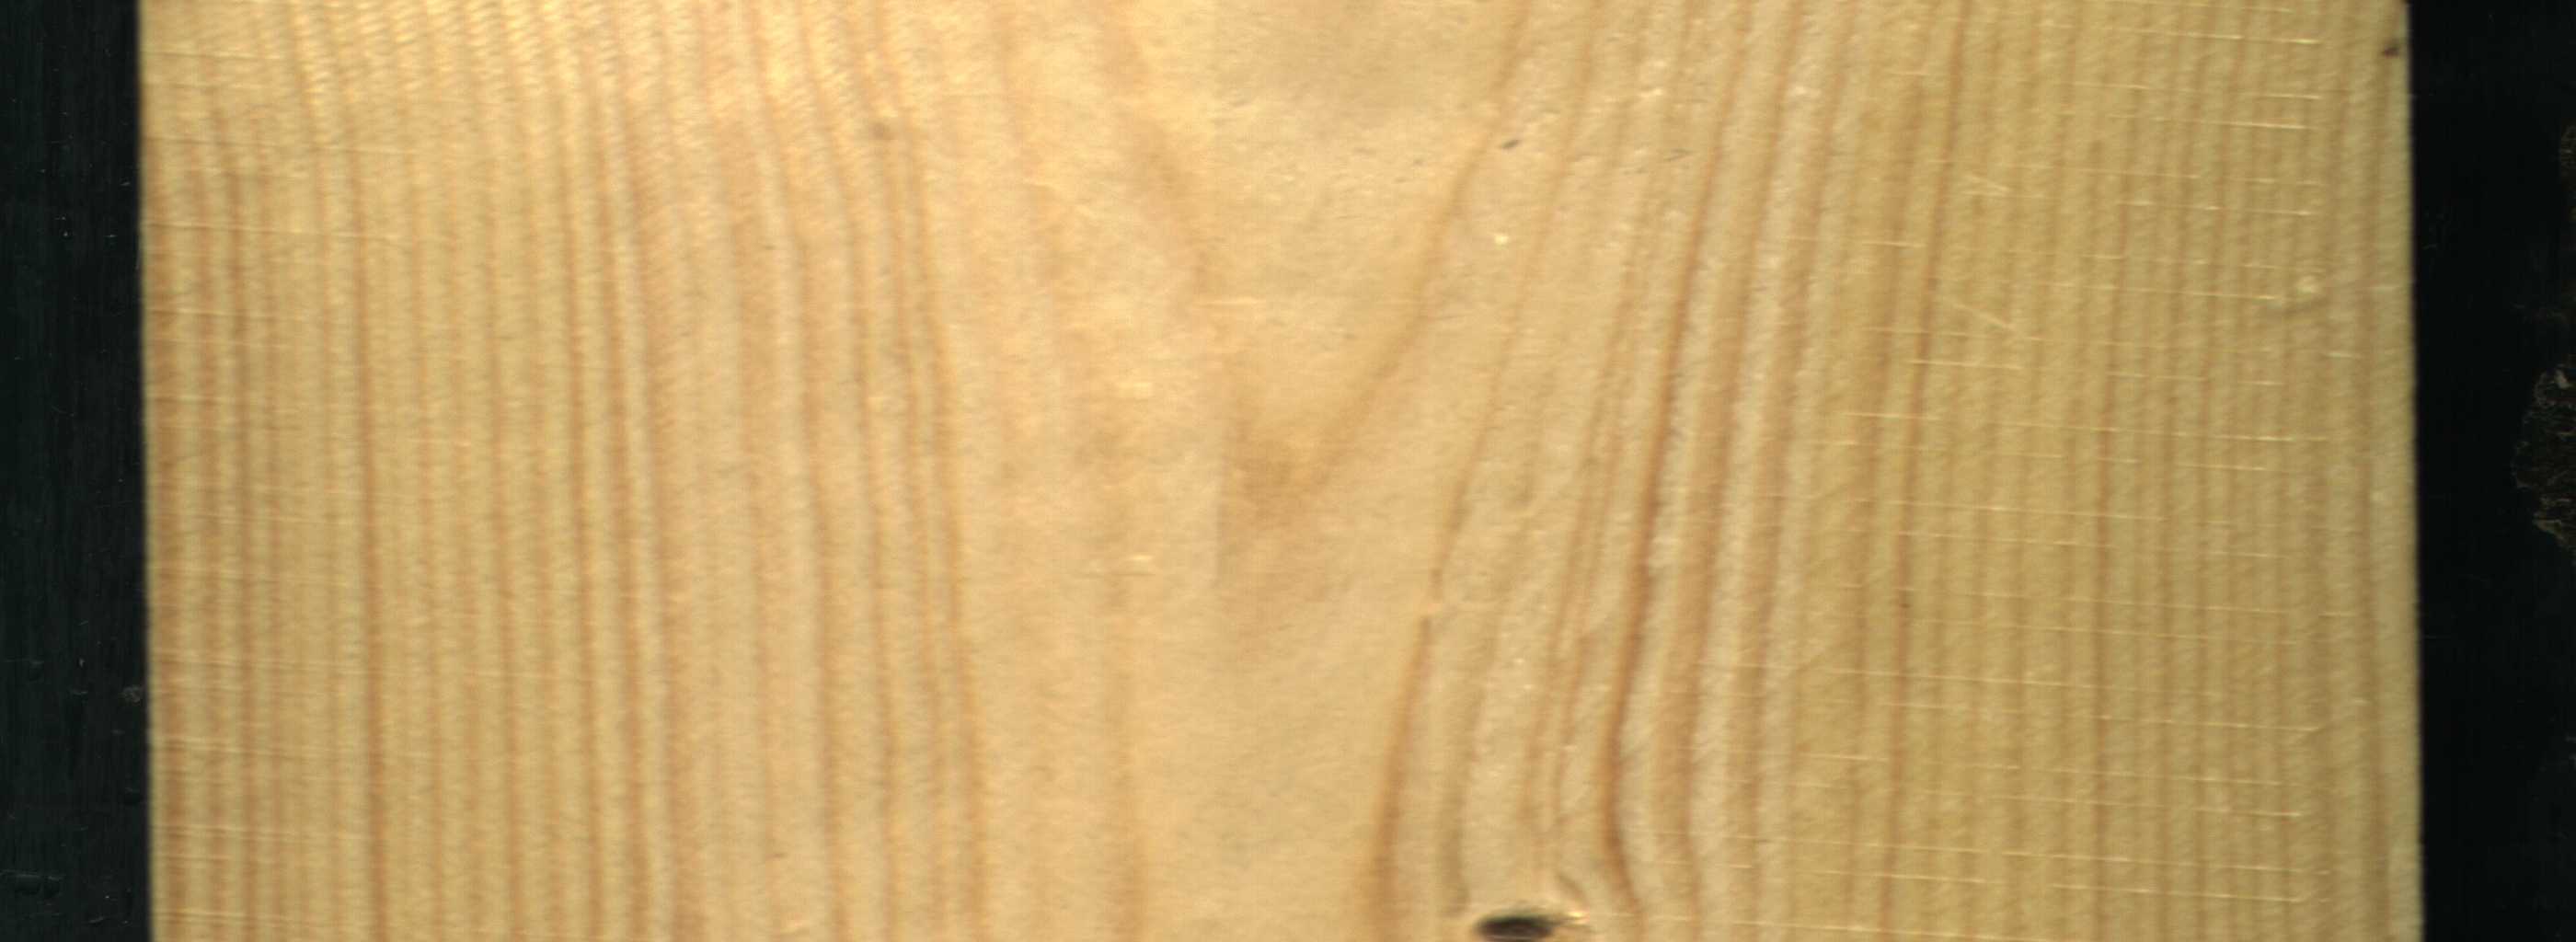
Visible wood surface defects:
Dead_Knot